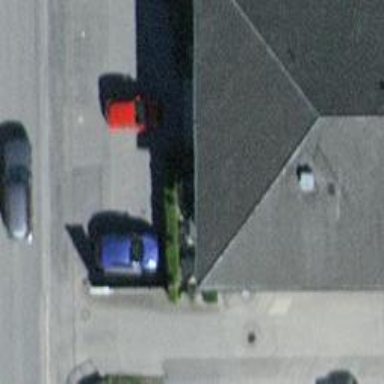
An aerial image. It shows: Restaurant.